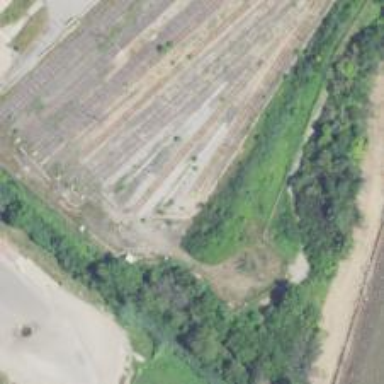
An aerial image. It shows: Abandoned railway spur.